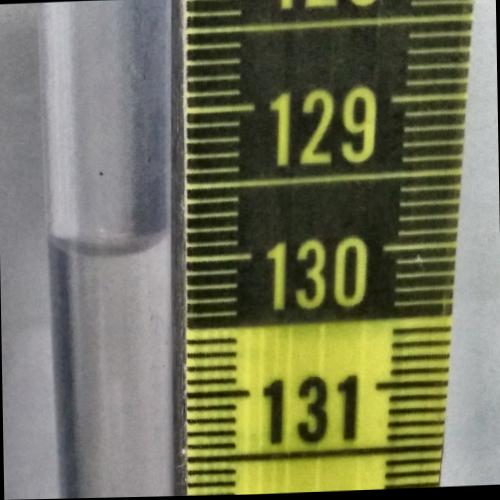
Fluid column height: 129.9 cm